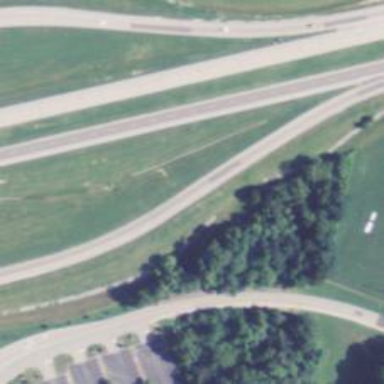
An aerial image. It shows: Primary link highway.